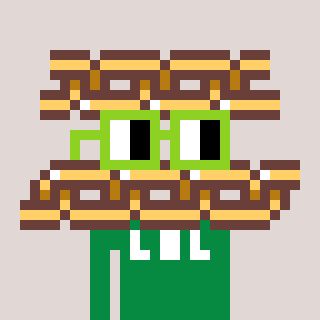
a pixel art character with square light green glasses, a chain-shaped head and a green-colored body on a warm background